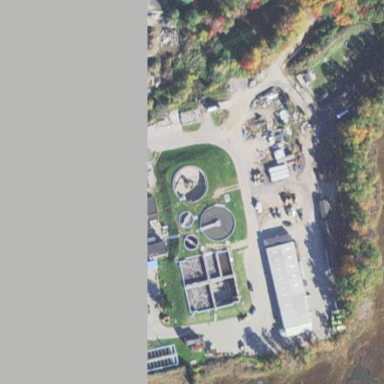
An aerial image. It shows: Wastewater plant.